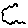
Label: cloud